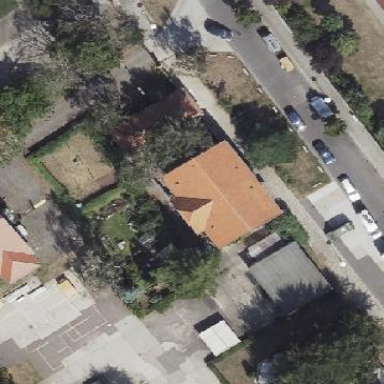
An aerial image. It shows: Gabled roof on building that houses apartments.